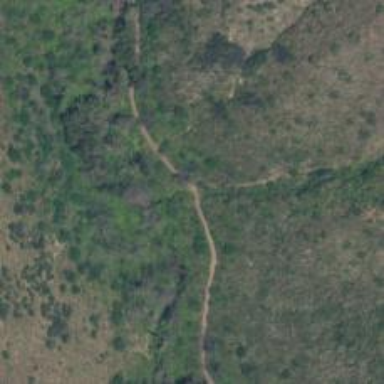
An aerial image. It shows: Path with excellent trail visibility.